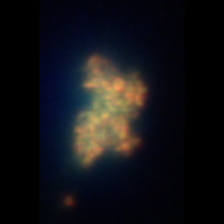
Taxon: Unknown_detritus
Group: Unknown